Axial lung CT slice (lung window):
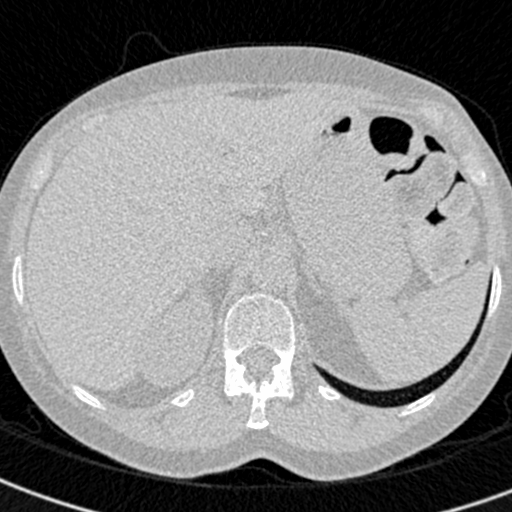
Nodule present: no